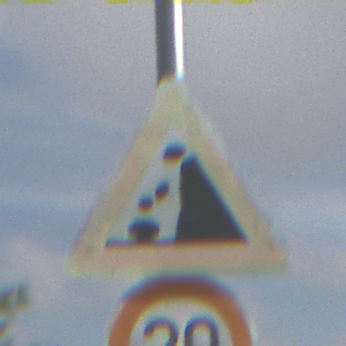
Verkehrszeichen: SteinschlagRechts
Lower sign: Geschwindigkeit20
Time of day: MorningAfternoon
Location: Outdoor (Nature)
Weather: PartlyCloudy
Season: NotSpecified
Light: Natural